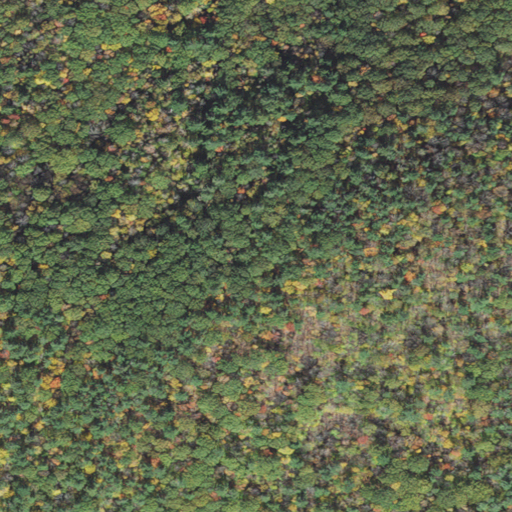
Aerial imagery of mountain in New Hampshire named Bassett Hill containing mixed forest, deciduous forest, and evergreen forest